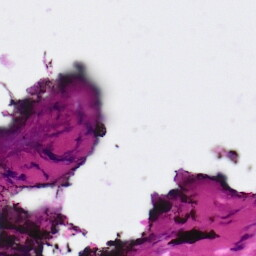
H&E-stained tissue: Ovarian